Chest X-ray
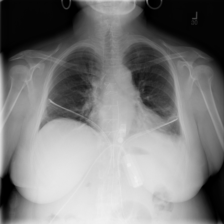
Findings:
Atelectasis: negative
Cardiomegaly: negative
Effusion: negative
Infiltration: negative
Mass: negative
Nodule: negative
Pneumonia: negative
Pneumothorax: negative
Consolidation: negative
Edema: negative
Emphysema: negative
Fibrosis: negative
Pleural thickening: negative
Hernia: negative